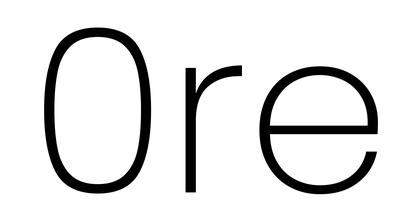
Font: Poppins-ExtraLight